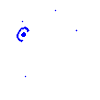
Particle: kaon